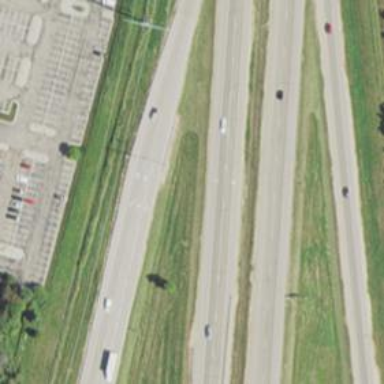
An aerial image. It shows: Motorway.